Field crop: maize
Growth stage: 2
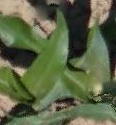
Species: maize